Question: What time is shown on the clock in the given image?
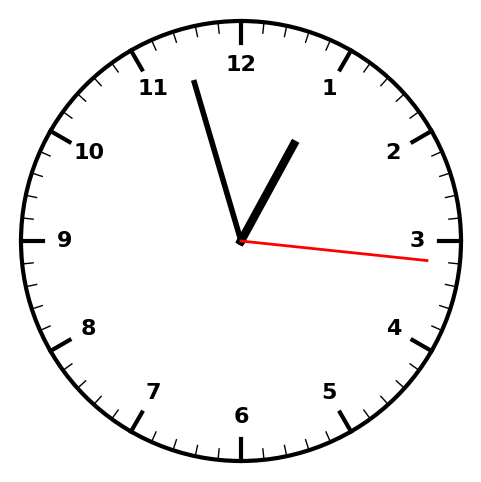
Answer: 12:57:16